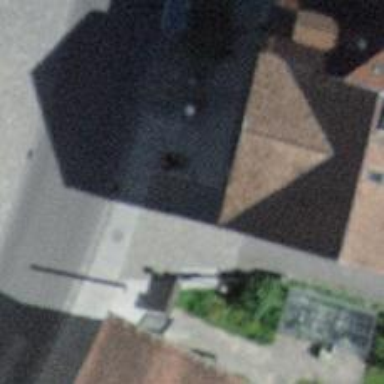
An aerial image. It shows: Concrete steps with ramp.